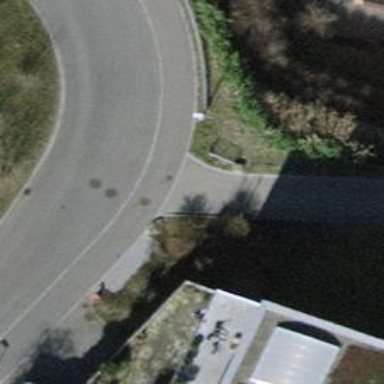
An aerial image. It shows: Bollard.